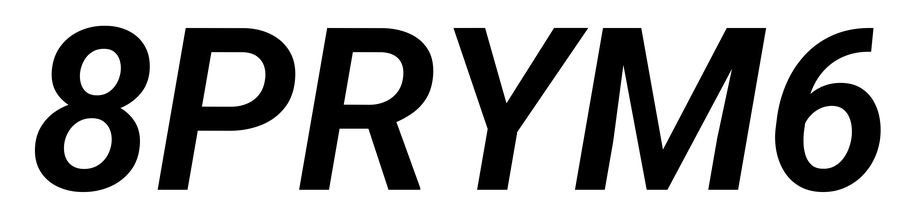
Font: Roboto-Italic_SemiBold_Italic